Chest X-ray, AP view. Patient: 42 years old, sex M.
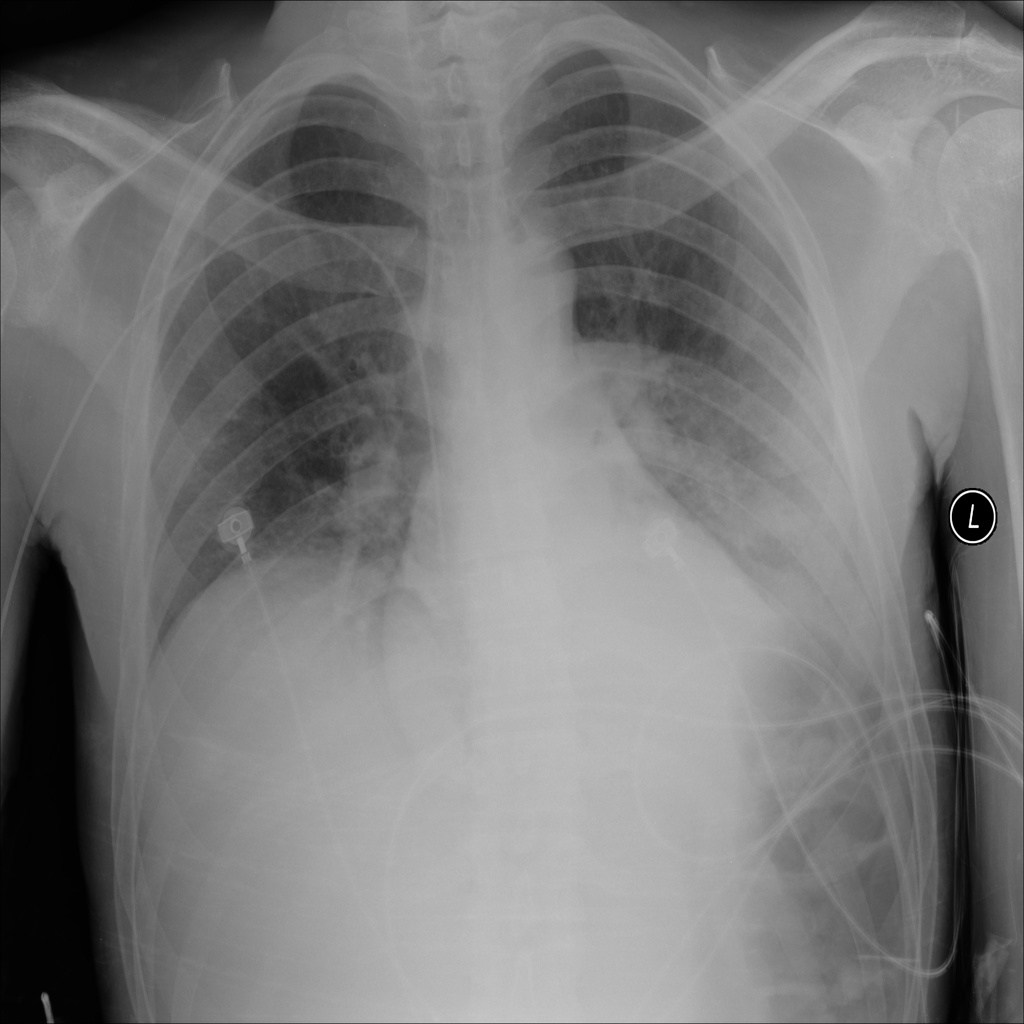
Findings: Consolidation, Pneumonia